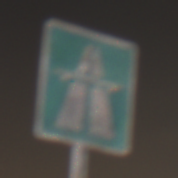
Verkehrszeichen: Autobahn
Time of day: Night
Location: Outdoor (Urban)
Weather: PartlyCloudy
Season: NotSpecified
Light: Artificial